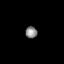
Tissue: skin
Cell type: Epithelial cells
Senescence score: 0.2065
Nuclear area (px): 136
Mean DAPI intensity: 136.037